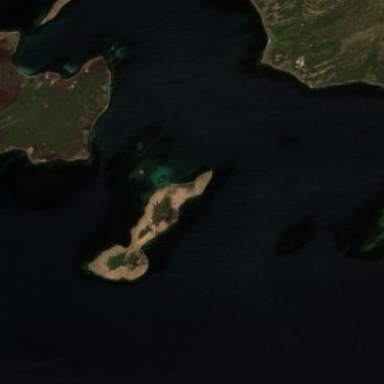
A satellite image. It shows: Islet along the natural coastline.